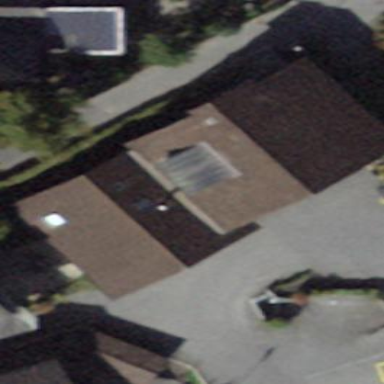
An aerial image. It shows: Simple and straightforward house.